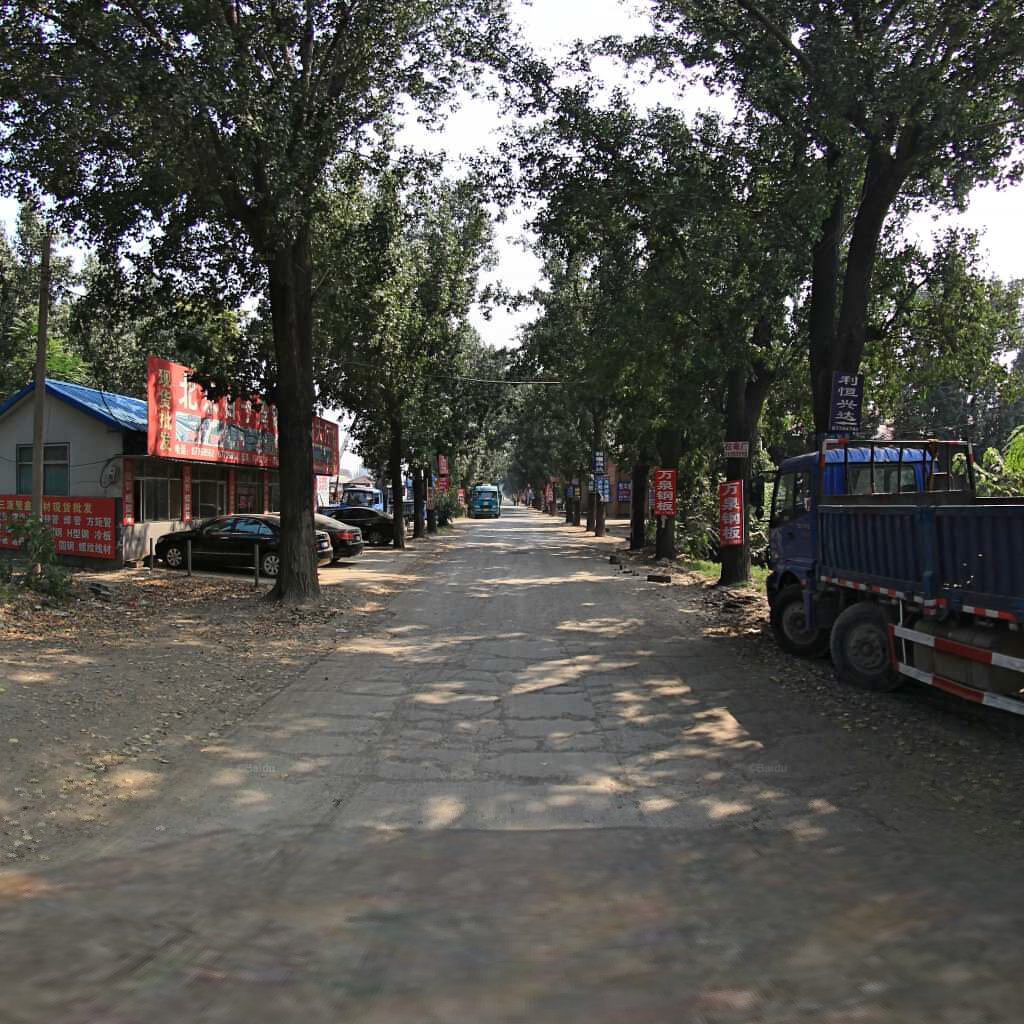
Region: Chaoyang
Road damage annotations: alligator crack